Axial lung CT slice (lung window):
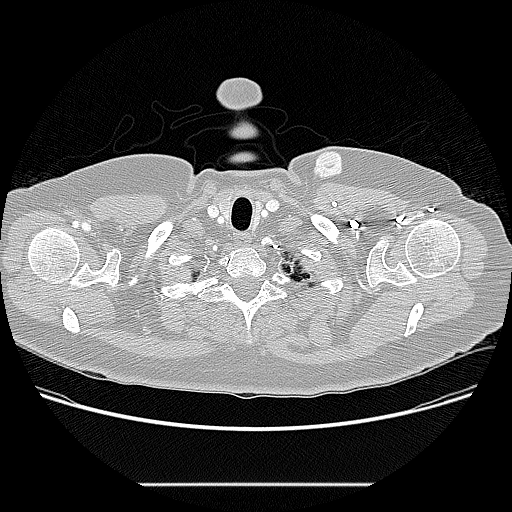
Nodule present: no